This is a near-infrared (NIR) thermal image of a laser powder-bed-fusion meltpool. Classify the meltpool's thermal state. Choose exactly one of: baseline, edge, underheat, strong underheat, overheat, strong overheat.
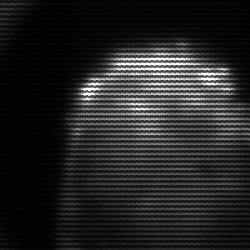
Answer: edge